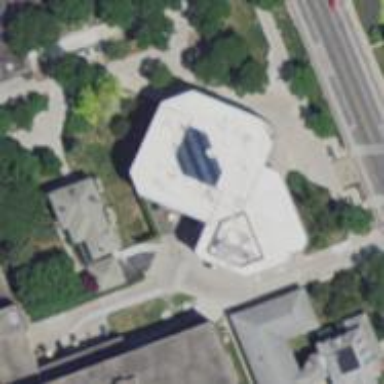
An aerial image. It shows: University building that houses library.